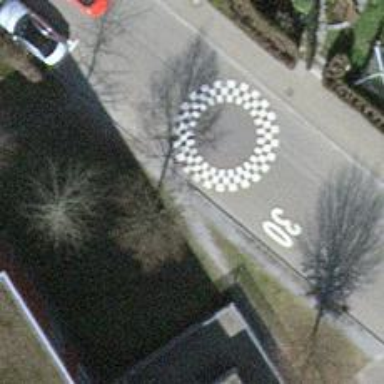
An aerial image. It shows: Traffic cushion.